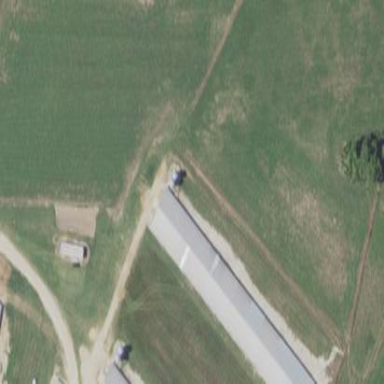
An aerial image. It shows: Farm auxiliary building.